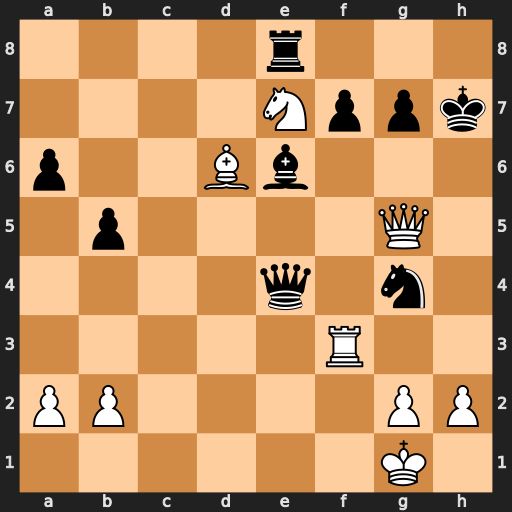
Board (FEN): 4r3/4Nppk/p2Bb3/1p4Q1/4q1n1/5R2/PP4PP/6K1
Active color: w
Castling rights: -
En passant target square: -
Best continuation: Qh4+ Nh6 Qxe4+